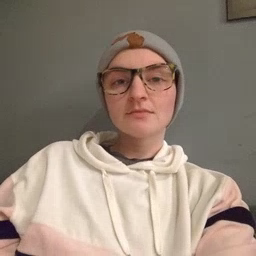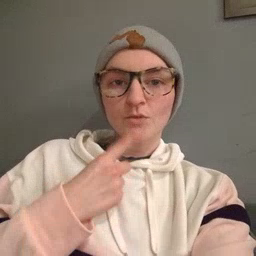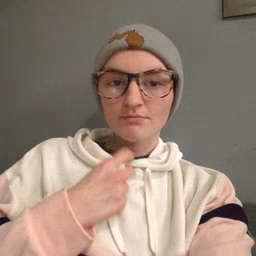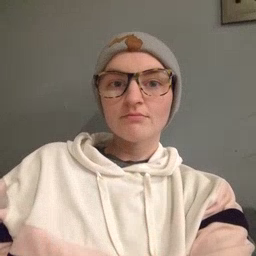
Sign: red